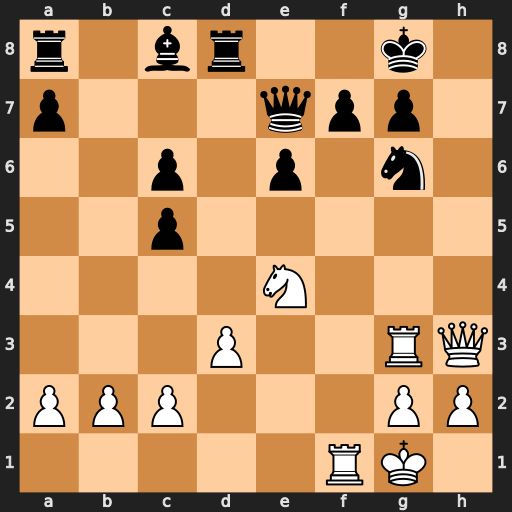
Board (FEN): r1br2k1/p3qpp1/2p1p1n1/2p5/4N3/3P2RQ/PPP3PP/5RK1
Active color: w
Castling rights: -
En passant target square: -
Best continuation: Ng5 Qxg5 Rxg5